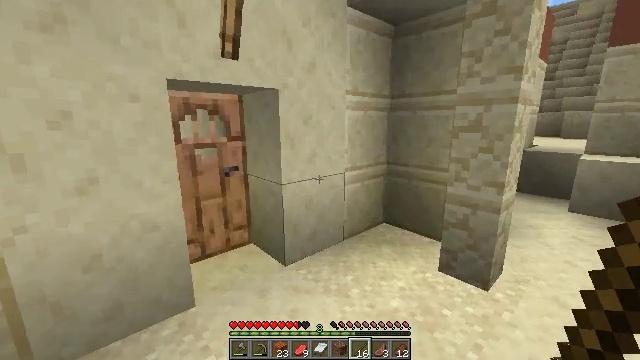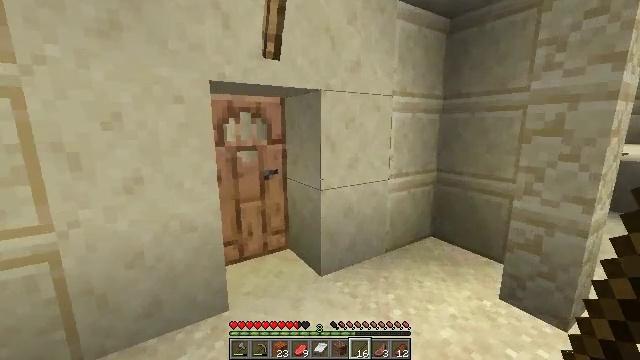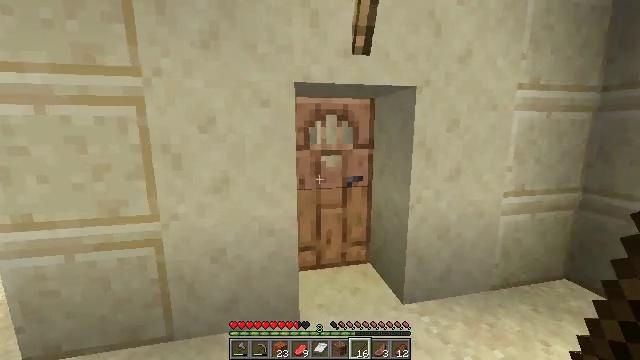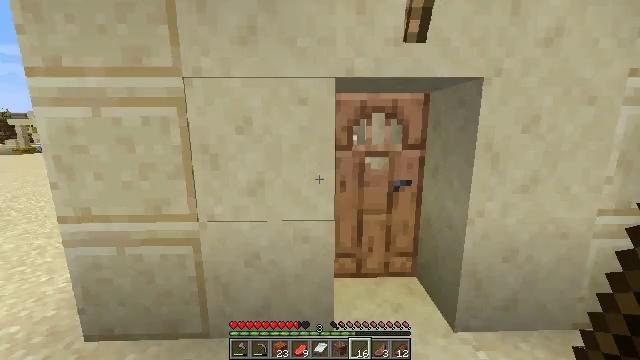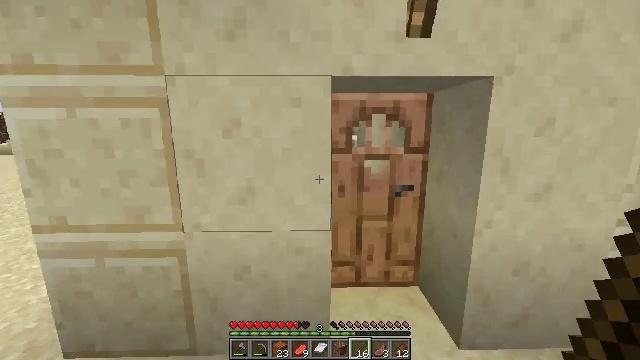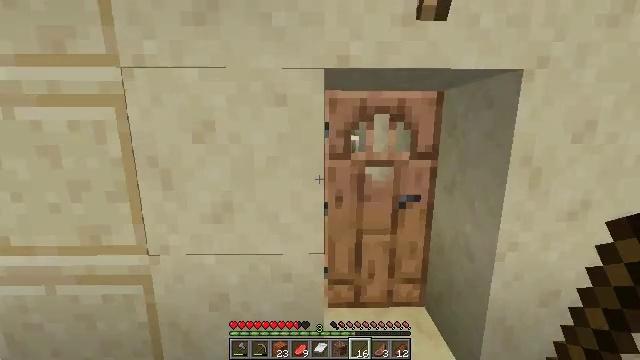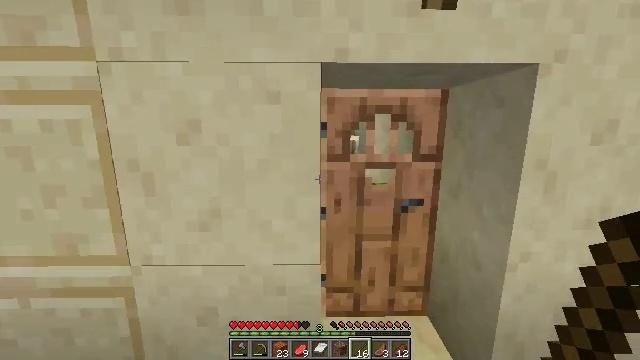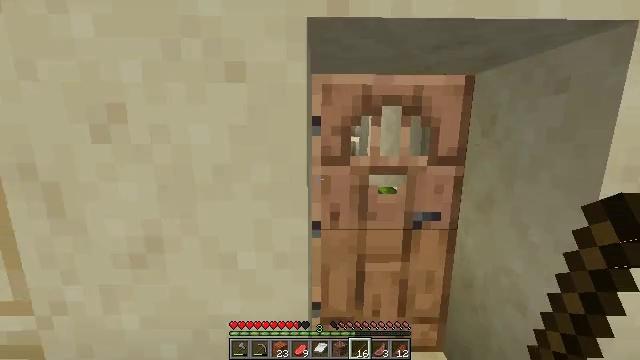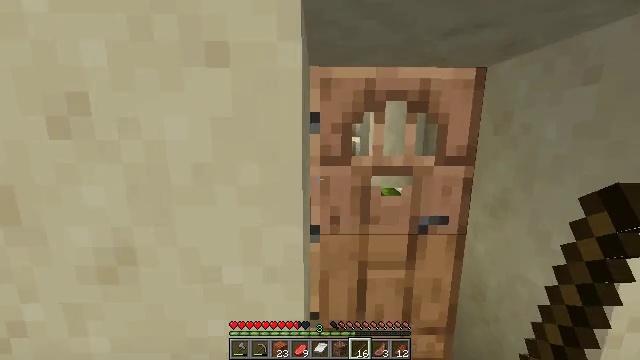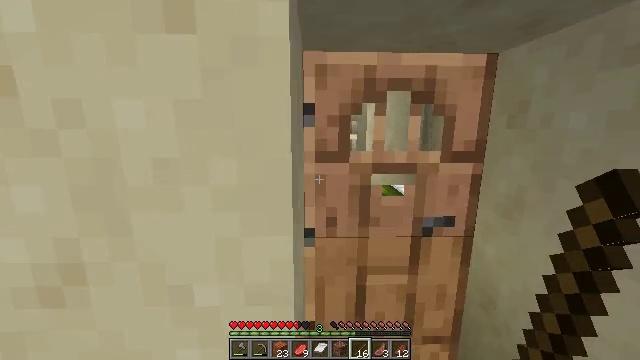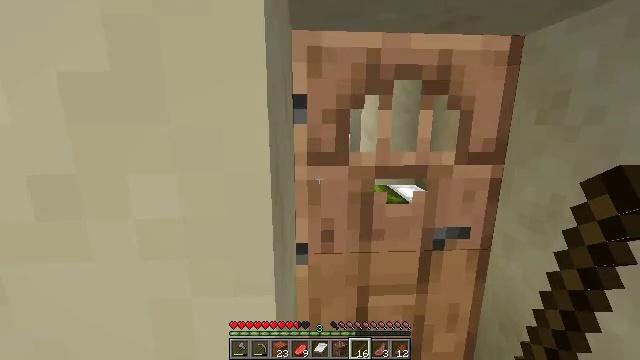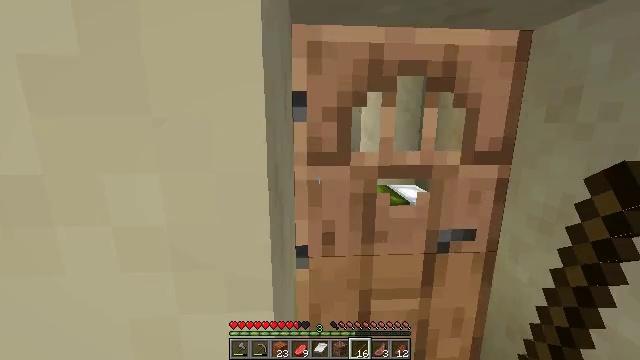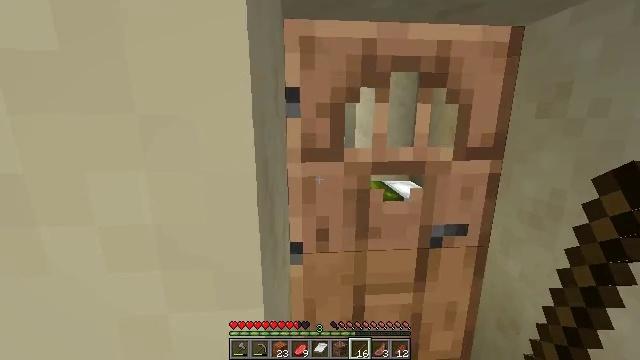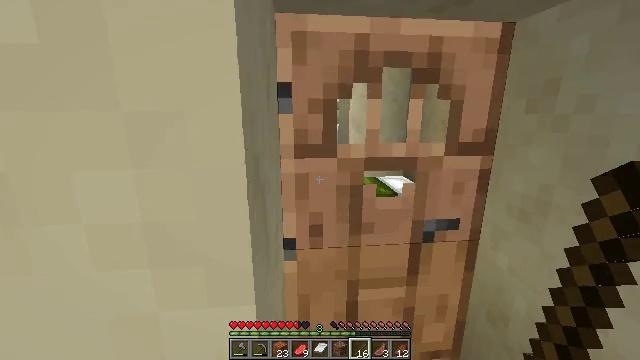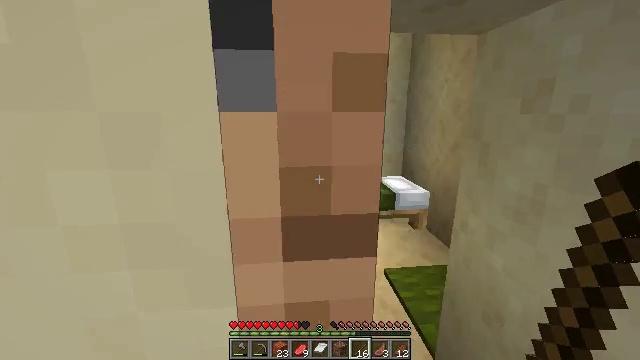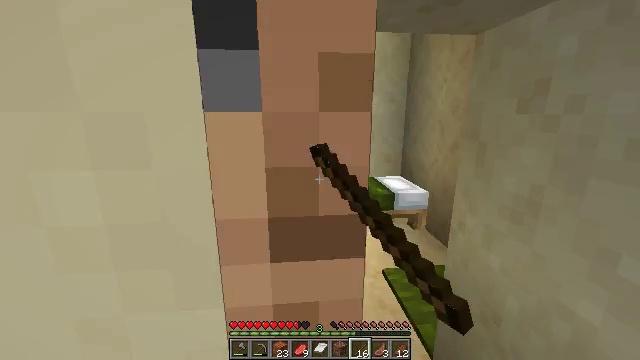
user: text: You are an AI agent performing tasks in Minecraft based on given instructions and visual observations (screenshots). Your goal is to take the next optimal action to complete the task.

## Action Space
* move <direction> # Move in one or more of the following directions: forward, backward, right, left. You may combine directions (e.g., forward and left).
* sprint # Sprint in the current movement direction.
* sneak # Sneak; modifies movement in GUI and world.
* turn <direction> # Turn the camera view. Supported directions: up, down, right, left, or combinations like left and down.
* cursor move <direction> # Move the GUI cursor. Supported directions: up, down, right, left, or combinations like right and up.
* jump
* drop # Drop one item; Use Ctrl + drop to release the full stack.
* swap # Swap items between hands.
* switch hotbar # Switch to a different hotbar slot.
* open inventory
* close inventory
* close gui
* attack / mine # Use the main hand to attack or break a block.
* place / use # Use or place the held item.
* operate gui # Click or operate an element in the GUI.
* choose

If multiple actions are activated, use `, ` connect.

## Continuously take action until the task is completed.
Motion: motion action
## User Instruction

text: Mine the cyan bed to pick it up.
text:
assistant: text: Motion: move forward, turn left and up
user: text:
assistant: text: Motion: move forward, turn left and up
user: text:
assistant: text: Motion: move forward, turn left
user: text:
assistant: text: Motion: move forward
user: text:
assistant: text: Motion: move forward, use / place
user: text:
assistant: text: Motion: move forward, use / place
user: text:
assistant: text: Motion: move forward, use / place
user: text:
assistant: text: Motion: move forward
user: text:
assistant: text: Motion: move forward
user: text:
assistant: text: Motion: move forward, turn right
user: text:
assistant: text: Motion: move forward
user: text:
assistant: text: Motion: move forward, turn right
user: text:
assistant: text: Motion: move forward, turn right
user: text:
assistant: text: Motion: move forward, use / place
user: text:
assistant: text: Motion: move forward, use / place
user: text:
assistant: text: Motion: move forward, use / place
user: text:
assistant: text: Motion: move forward
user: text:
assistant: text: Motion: move forward
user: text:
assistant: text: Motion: move forward
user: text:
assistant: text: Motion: move forward
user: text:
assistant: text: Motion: move forward
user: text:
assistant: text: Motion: move forward
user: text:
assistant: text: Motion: move forward
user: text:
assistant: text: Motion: move forward, turn down
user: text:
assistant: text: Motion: move forward and move right, turn left and down
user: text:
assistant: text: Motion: move forward and move right, turn left
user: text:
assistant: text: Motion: move forward and move right, turn left
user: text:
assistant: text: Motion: move forward and move right
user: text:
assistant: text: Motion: move forward, turn left
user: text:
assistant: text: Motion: move forward